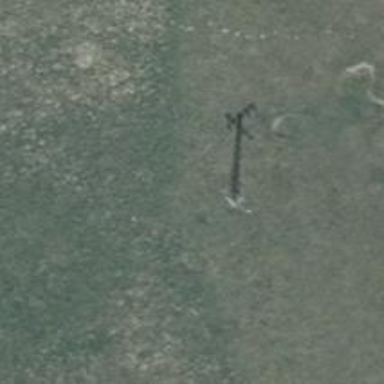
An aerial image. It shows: Power pole.